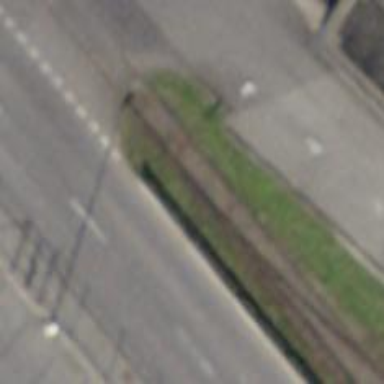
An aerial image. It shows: Single-track railway spur.